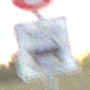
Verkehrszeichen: BeiNaesse
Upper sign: Geschwindigkeit100
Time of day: Night
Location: Outdoor (Nature)
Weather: Overcast
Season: NotSpecified
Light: Artificial